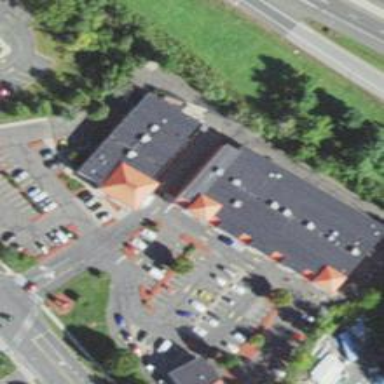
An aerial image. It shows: Retail building.